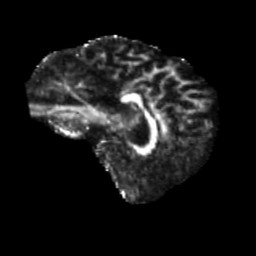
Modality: FA
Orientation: sagittal
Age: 46
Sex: female
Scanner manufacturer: siemens
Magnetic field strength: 3 T
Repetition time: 5.25 s
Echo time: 0.08 s